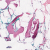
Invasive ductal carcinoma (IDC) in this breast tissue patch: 0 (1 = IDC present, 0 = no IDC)